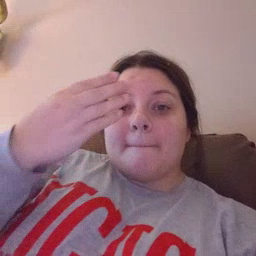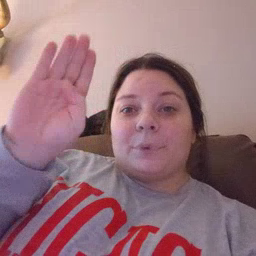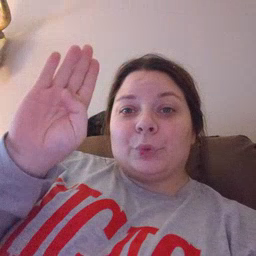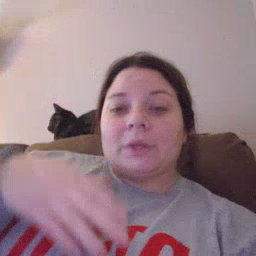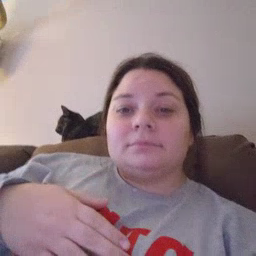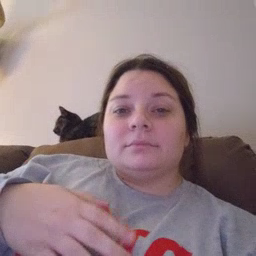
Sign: blue